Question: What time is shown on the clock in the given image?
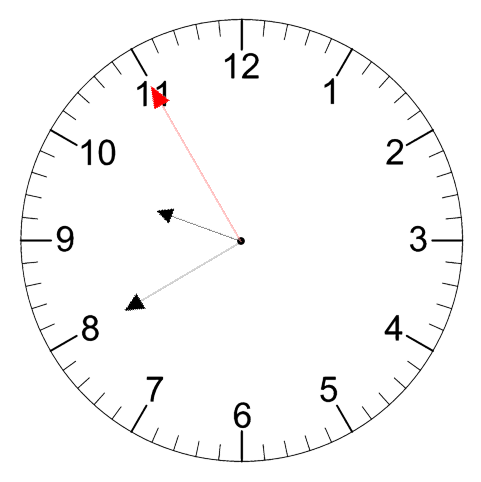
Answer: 09:39:55